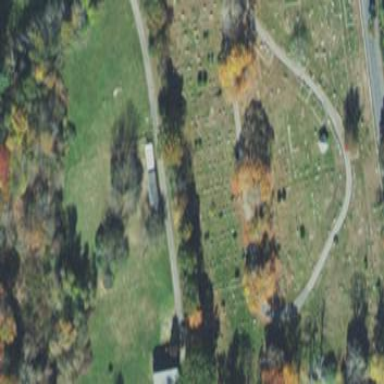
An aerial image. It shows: Cemetery with historic significance.